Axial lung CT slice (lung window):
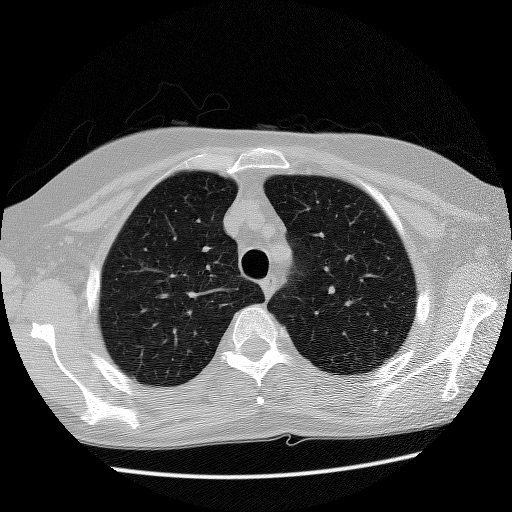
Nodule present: no